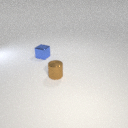
small blue metal cube behind small brown metal cylinder